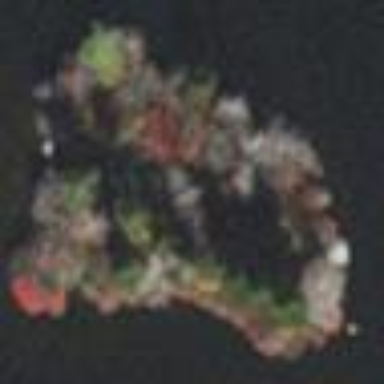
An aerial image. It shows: Islet.